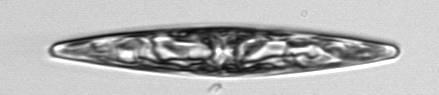
Label: Pleurosigma